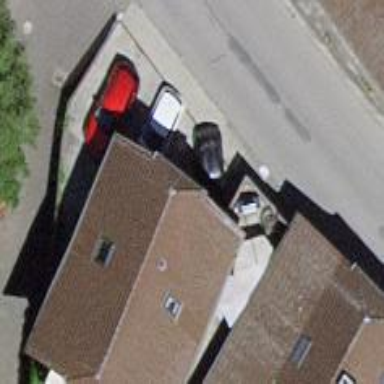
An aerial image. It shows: Garage building.